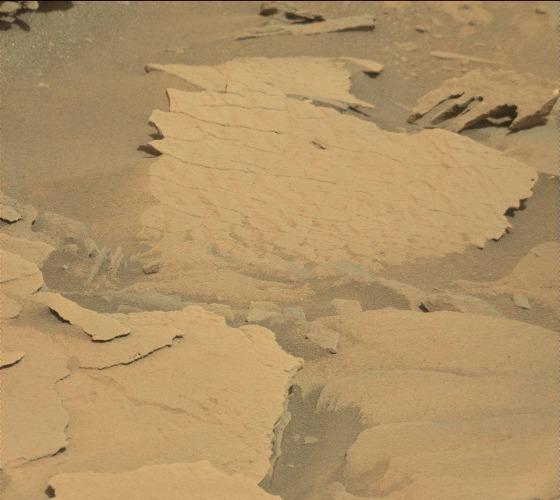
Terrain classes present: Bedrock, Gravel / Sand / Soil, Rock, Shadow